Question:
How do I get a reference to the UINavigationController's backBarButtonItem from the UINavigationController at the top of the stack. In some circumstances I want to disable going back until some networking code is complete.
> 'self.parentViewController.navigationItem.backBarButtonItem.target = self;'
'self.parentViewController.navigationItem.backBarButtonItem.action = @sel...;'
doesn't work
delegate method
> '- (BOOL)navigationBar:(UINavigationBar *)navigationBar shouldPopItem:(UINavigationItem *)item'
doesn't work either.
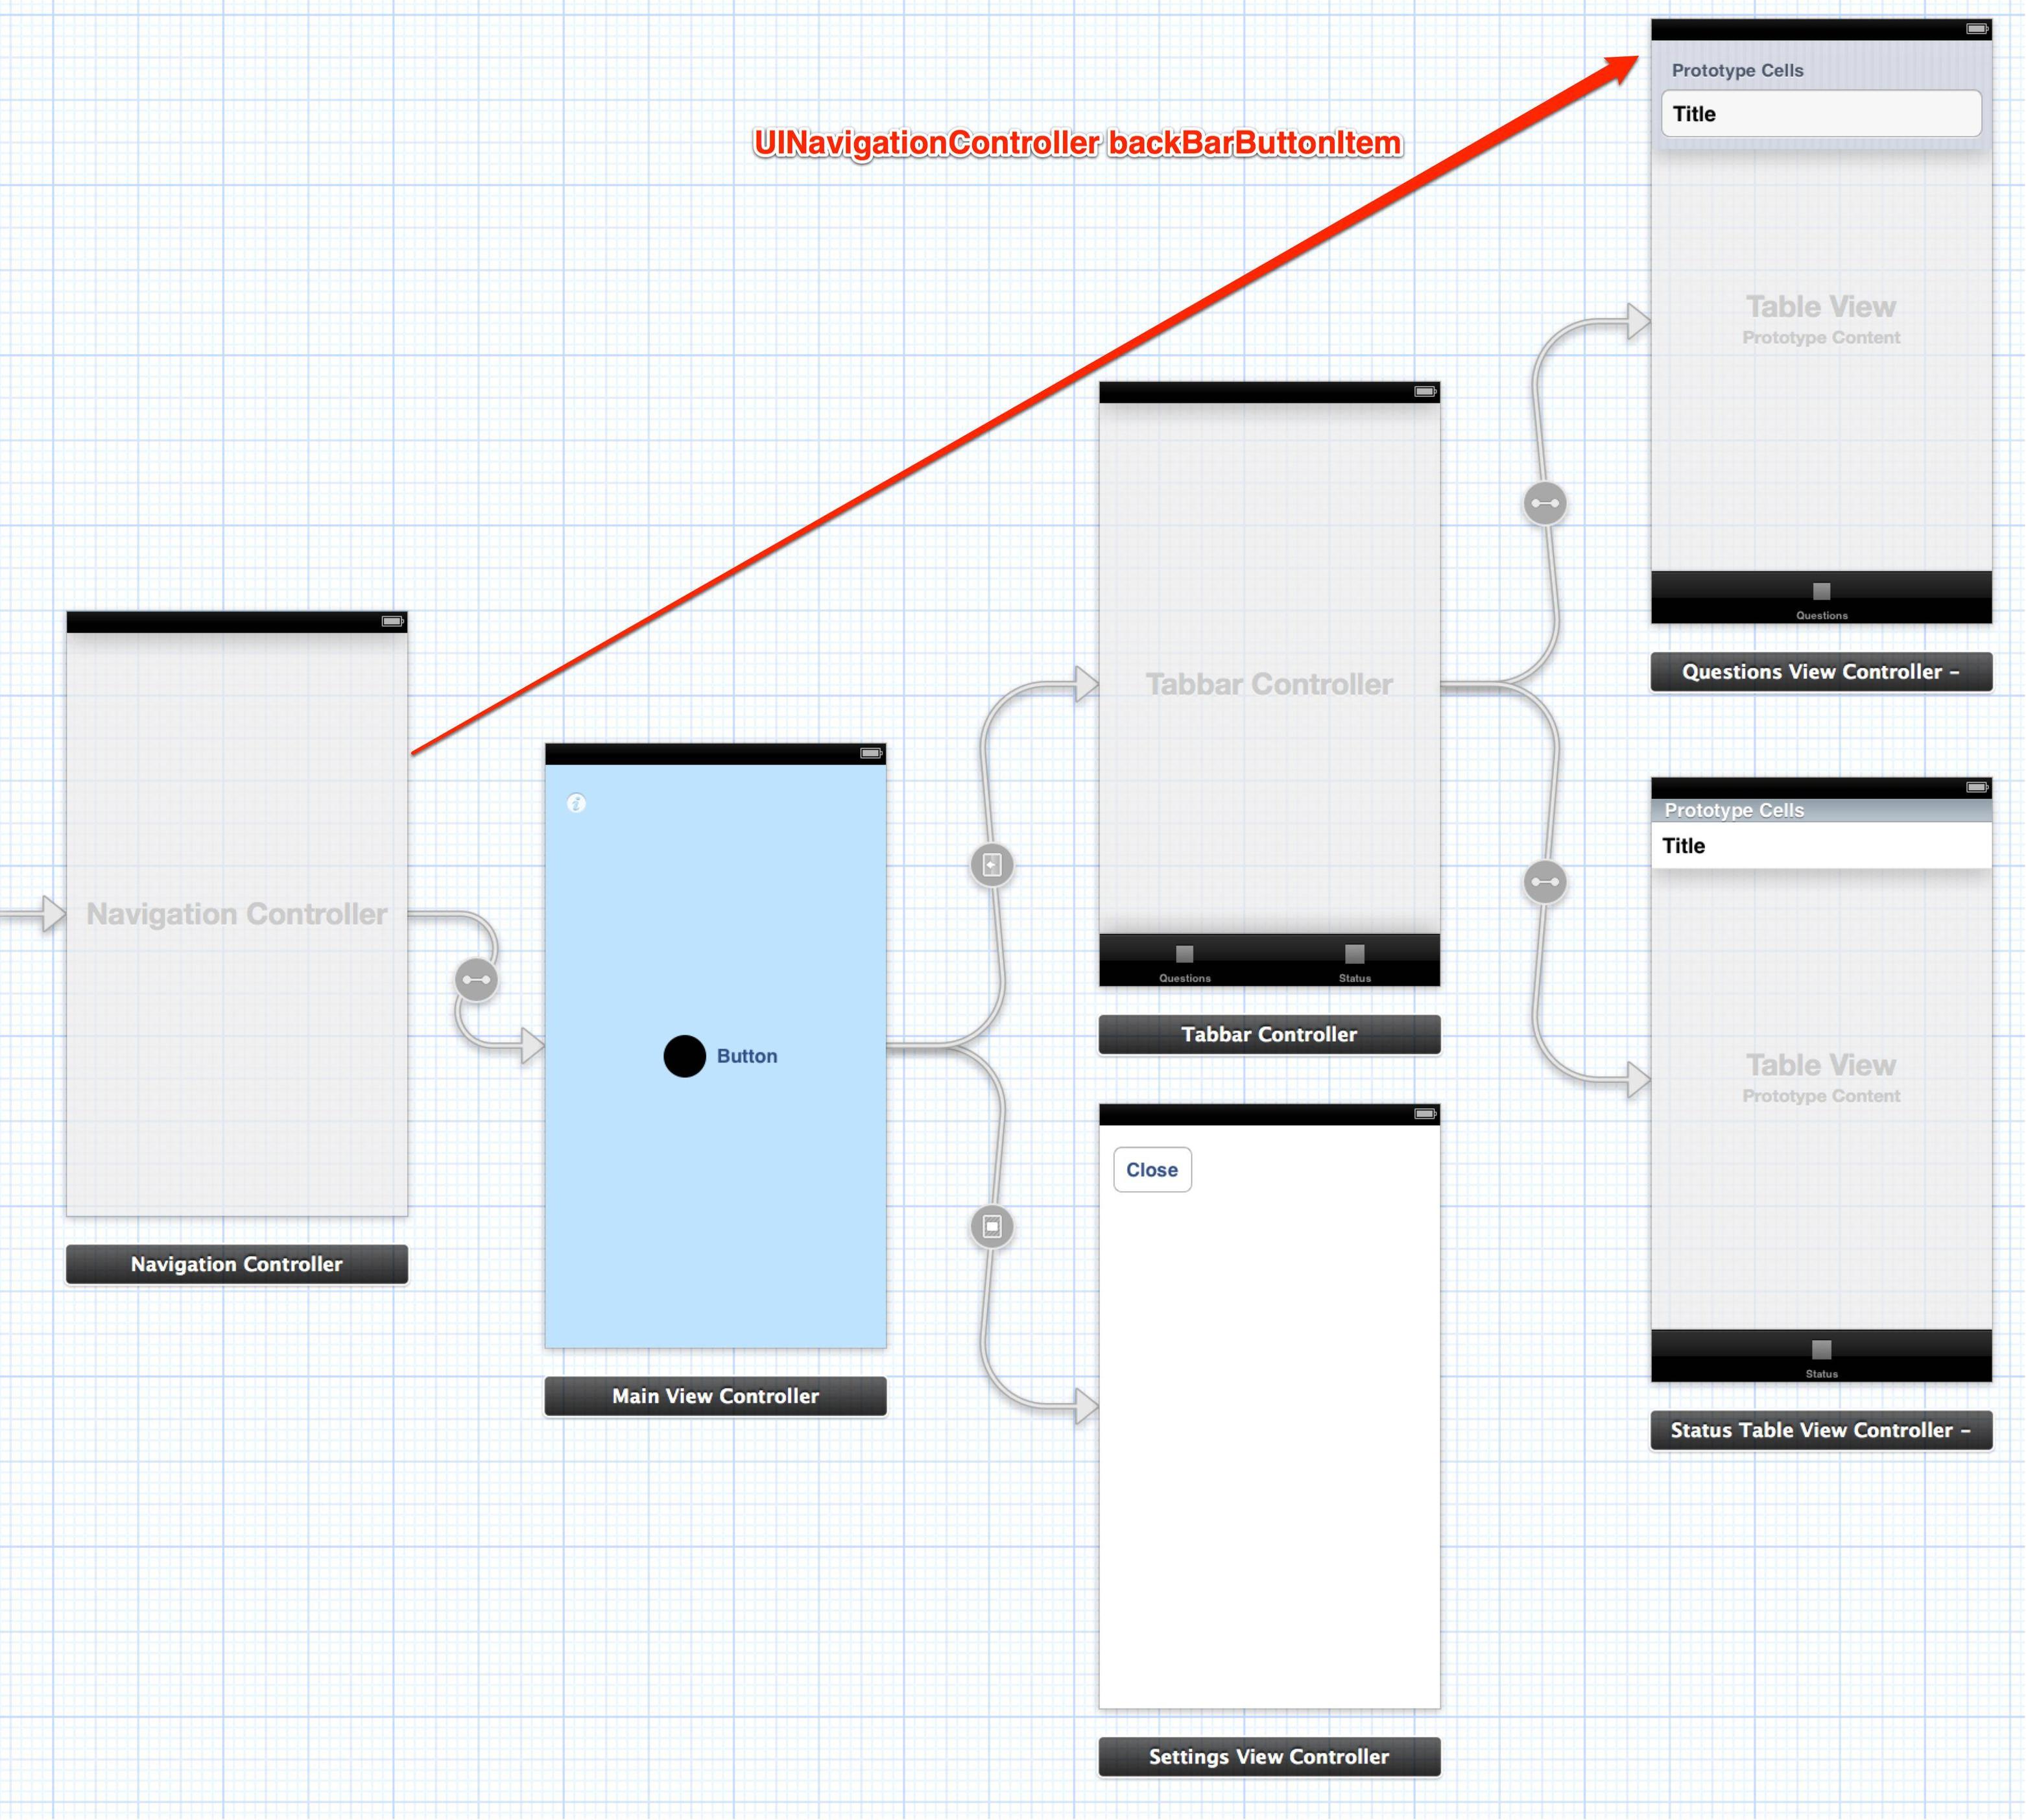
Answer: An answer and a recommendation:
The answer: I would recommend you change your MVC model slightly to have a BOOL property in your model that is on or off depending on whether the network activity is done and then use a delegate/protocol adopted by your QuestionsVC that updates the back button setting as that property changes. You would need to add the following in the delegate method in QuestionsVC:
'''
[self.tabBarController.navigationItem setHidesBackButton:YES animated:YES];
'''
I tested it and it works.
The recommendation: It is never recommended to have UITabBarController inside a UINavigationController (only the inverse is recommended). I would adjust accordingly before you get too deep into your project.
Update:
I can understand the need for a mainVC as startup VC with a button to "start" if you will. You are correct that you need a NavController to be able to push/pop VCs and use segues in Storyboard. But that is not the only way to display a sequence of VCs, you can present/dismiss VCs. So in your case:
1- I would delete the first NavController
2- Make the MainVC the starting VC (entry point) by moving the arrow on the left of the NavController to the left of MainVC
3- Disconnect Main VC from TabBar controller (delete that link) because you will not be able to use segues in SB without Nav Controller. You will have to instantiate and present that tab bar Controller.
4- Add a new object file (.m/.h) - a subclass of UITabBarController and change the class of the tabBarController in IB to the name of your subclass. You might have to build/clean or restart xcode if it does not show on the dropdown of the class list in IB.
5- Create an IBAction method in your mainVC and link it to the button in Main VC.
6- In that method (in your Main VC), add the following code:
'''
yourTabBarControllerSubClassName* myTabController= [self.storyboard instantiateViewControllerWithIdentifier:@"theTab"];
[self presentViewController:myTabController animated:YES completion:nil];
'''
7- Make sure that in your SB that you select the tab bar controller and in the identity inspector, put the SB ID as "theTab" and check "use SB ID".
8- if questions VC or status table VC have a sequence of VCs within each, you can embed each VC in a Nav Controller and that would be ok.
With that the case, you might not need to worry about that back button since it won't exist anymore!
Good luck
Hope this helps.